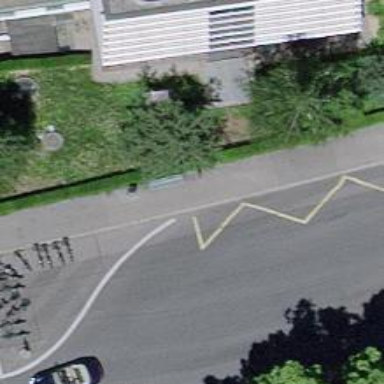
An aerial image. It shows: Bus stop with platform for public transport.